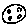
Label: moon